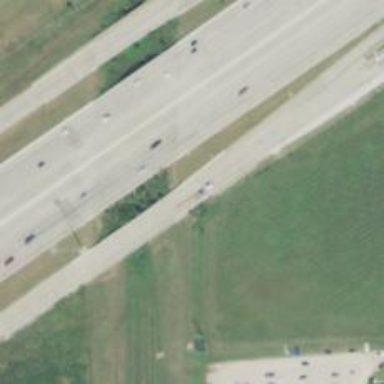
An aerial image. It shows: Secondary road with frontage road alongside.